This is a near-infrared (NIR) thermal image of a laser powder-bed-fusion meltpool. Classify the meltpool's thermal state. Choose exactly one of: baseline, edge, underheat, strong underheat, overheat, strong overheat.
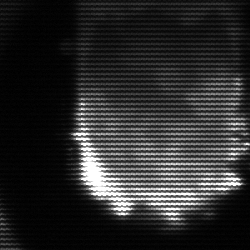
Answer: baseline